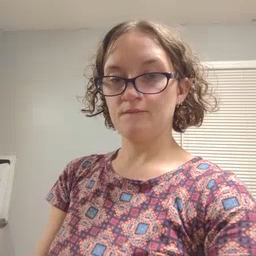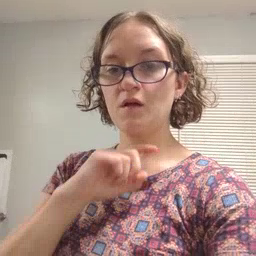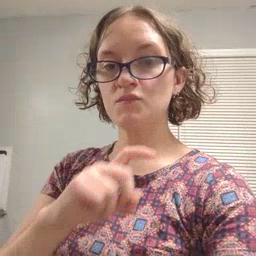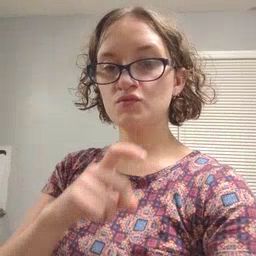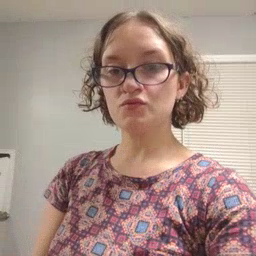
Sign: garbage